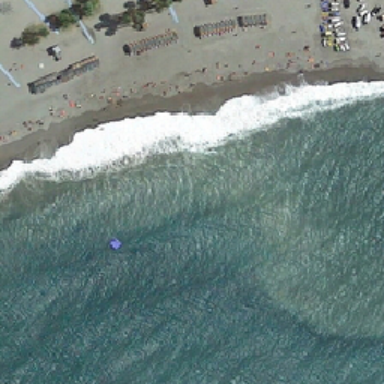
Small fish in the vast sea .